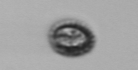
Label: Pseudochattonella_farcimen